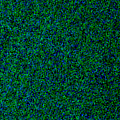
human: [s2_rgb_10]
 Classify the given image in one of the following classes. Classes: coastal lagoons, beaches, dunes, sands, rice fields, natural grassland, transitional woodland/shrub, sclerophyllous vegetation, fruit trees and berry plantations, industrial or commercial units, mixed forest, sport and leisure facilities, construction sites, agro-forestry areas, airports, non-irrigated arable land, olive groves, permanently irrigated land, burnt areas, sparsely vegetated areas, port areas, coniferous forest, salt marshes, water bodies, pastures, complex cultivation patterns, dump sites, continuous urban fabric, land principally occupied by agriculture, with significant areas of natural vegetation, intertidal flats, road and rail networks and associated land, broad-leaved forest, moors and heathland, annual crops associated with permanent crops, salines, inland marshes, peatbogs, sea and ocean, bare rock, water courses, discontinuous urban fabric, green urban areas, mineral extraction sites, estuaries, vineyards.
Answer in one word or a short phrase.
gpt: sea and ocean